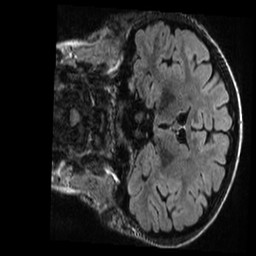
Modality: T1w
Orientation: coronal
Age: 20
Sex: female